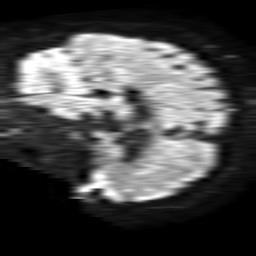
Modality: TRACE
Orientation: sagittal
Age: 57
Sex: male
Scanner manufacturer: philips
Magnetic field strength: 1.5 T
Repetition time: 4.6 s
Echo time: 0.08517 s